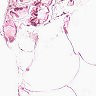
Metastatic tissue present: no